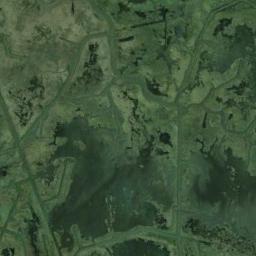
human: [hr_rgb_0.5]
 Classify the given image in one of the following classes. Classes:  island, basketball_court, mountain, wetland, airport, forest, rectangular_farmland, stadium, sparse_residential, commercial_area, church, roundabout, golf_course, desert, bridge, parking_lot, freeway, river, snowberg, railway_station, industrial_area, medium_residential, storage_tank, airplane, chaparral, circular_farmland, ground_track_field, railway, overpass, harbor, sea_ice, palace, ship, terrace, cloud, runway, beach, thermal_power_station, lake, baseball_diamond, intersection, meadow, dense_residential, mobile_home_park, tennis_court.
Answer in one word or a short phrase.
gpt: wetland